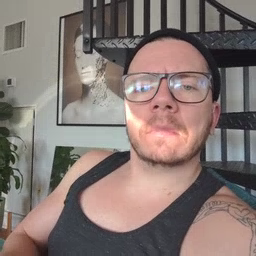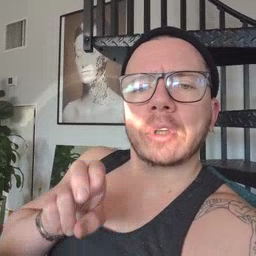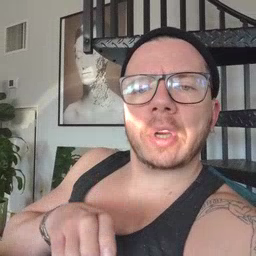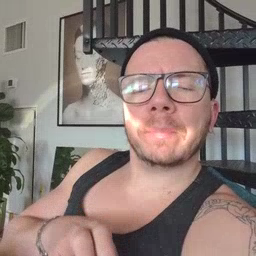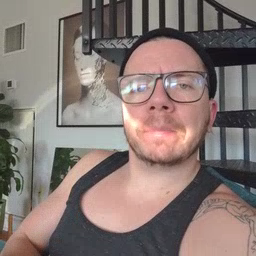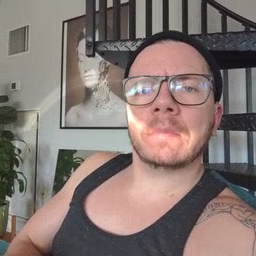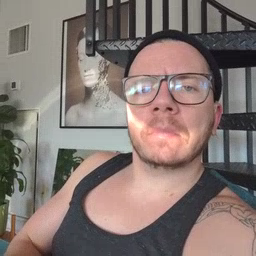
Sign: chair